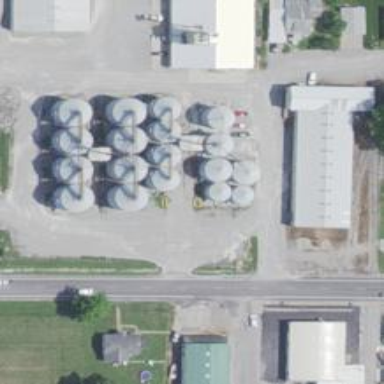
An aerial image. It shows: Silo.